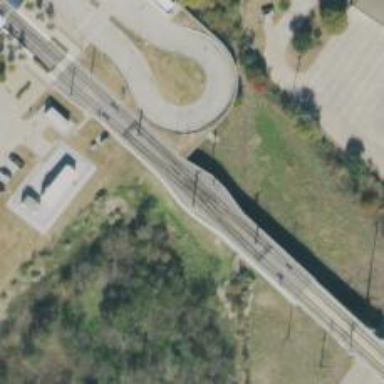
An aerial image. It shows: Railway crossing.